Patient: sex F, age 35
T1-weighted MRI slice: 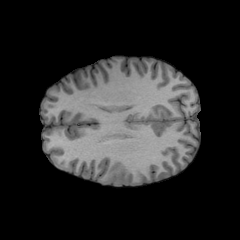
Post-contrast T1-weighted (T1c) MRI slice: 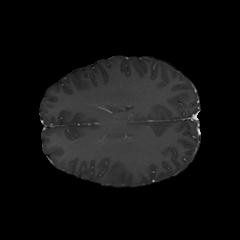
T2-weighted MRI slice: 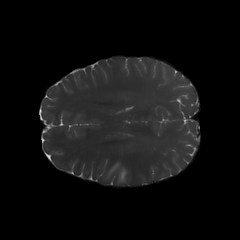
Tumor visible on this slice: yes
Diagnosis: Oligodendroglioma, IDH-mutant, 1p/19q-codeleted
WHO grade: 2